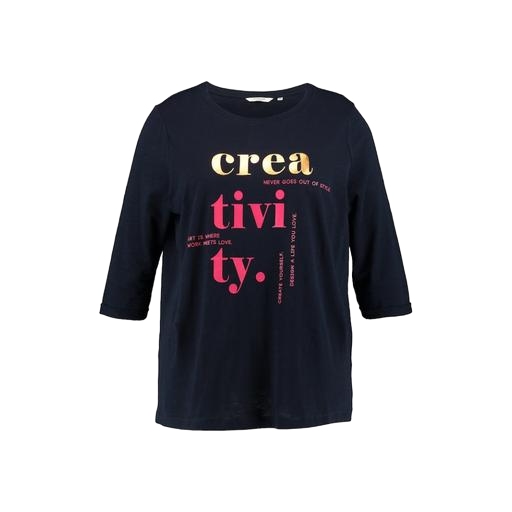
great t-shirt, blue plus size printed t-shirt only macy, black plus size printed t-shirt only macy, white background